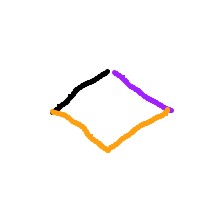
Shape: rhombus